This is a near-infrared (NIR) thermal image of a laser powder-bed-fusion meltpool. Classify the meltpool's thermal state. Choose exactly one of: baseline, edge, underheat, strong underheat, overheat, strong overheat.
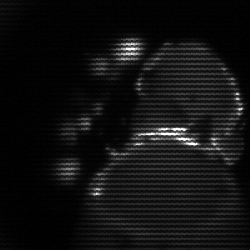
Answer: edge